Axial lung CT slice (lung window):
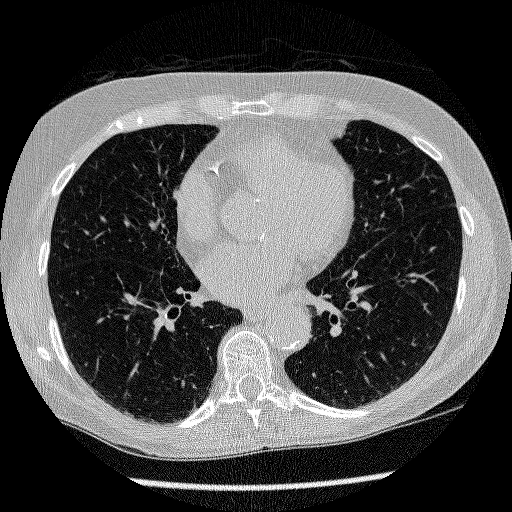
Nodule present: no